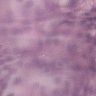
Metastatic tissue present: yes